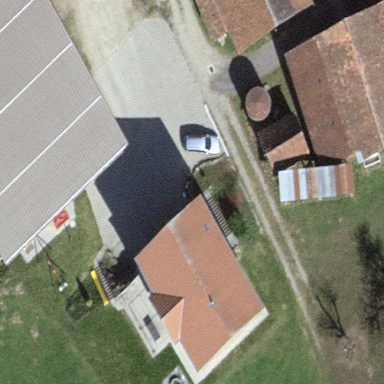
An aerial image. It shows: Simple and straightforward house.